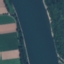
Label: River